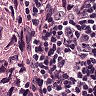
Metastatic tissue present: yes